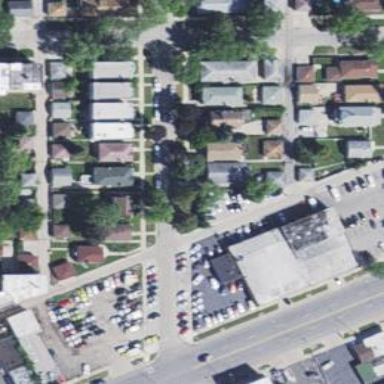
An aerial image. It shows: Alley classified as service road.